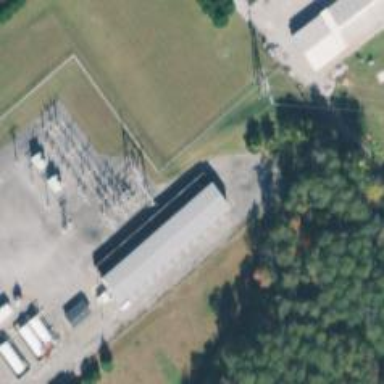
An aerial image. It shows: Generator is pictured.